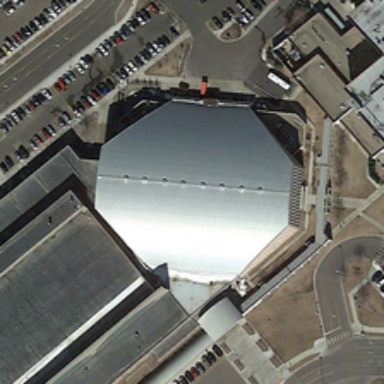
Several parking lots and a building are near a large building .